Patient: sex M, age 65
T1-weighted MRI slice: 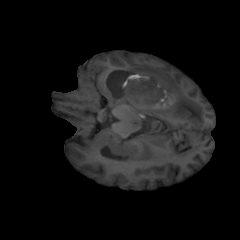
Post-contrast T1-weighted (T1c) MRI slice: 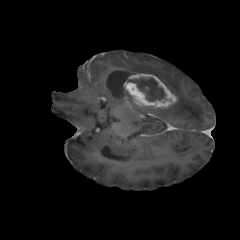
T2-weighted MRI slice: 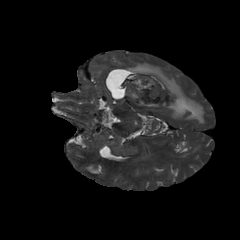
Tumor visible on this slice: yes
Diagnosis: Glioblastoma, IDH-wildtype
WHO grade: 4